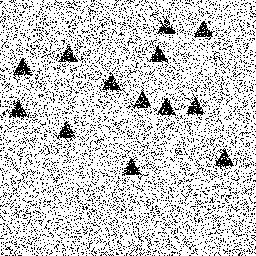
Squares: 0
Triangles: 13
Stars: 0
Total shapes: 13